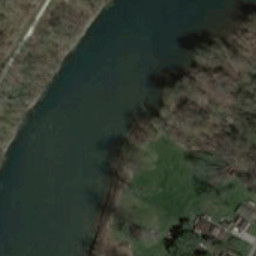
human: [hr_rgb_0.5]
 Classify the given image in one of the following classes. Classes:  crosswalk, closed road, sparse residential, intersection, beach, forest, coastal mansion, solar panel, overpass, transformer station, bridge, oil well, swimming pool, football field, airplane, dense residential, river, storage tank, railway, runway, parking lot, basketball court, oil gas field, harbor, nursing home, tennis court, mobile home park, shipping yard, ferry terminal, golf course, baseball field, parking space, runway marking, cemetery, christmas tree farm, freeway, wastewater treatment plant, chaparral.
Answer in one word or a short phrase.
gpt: river